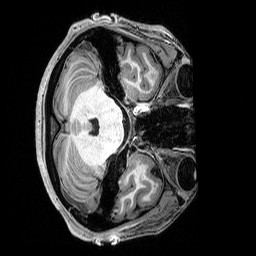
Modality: T1w
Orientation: axial
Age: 24
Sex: female
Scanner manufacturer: siemens
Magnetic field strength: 3 T
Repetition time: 2.8 s
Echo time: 0.00212 s